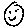
Label: smiley face